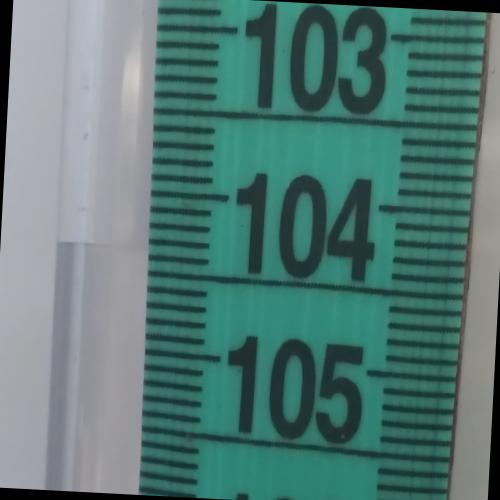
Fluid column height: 104.4 cm